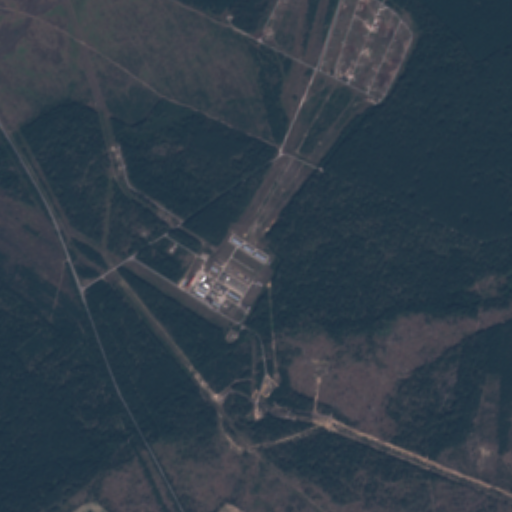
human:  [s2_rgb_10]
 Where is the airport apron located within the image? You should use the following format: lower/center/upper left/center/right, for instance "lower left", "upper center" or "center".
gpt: The airport apron is located in the center of the image.
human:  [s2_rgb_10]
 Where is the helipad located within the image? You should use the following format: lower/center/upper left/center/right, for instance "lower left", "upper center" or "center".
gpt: The helipad is located in the center of the image.
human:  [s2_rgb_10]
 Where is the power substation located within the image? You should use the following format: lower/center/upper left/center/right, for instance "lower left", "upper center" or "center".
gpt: The power substation is located in the center of the image.
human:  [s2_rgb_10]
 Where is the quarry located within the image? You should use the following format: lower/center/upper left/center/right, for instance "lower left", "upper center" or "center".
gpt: There is no quarry in the image.